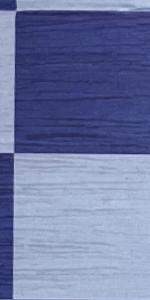
Label: Empty